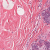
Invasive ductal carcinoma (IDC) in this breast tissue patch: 0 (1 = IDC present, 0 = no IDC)